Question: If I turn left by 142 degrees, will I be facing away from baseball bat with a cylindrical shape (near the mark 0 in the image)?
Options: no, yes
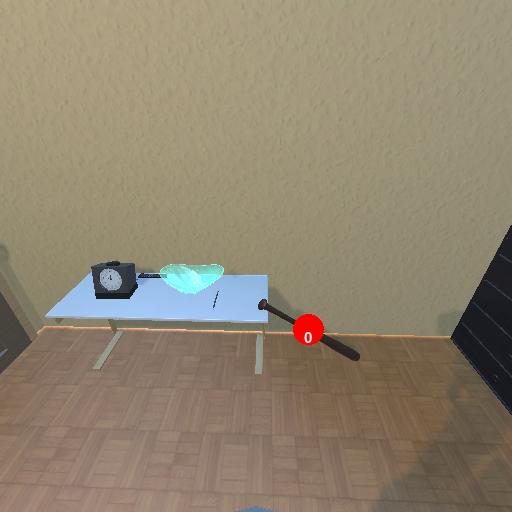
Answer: no